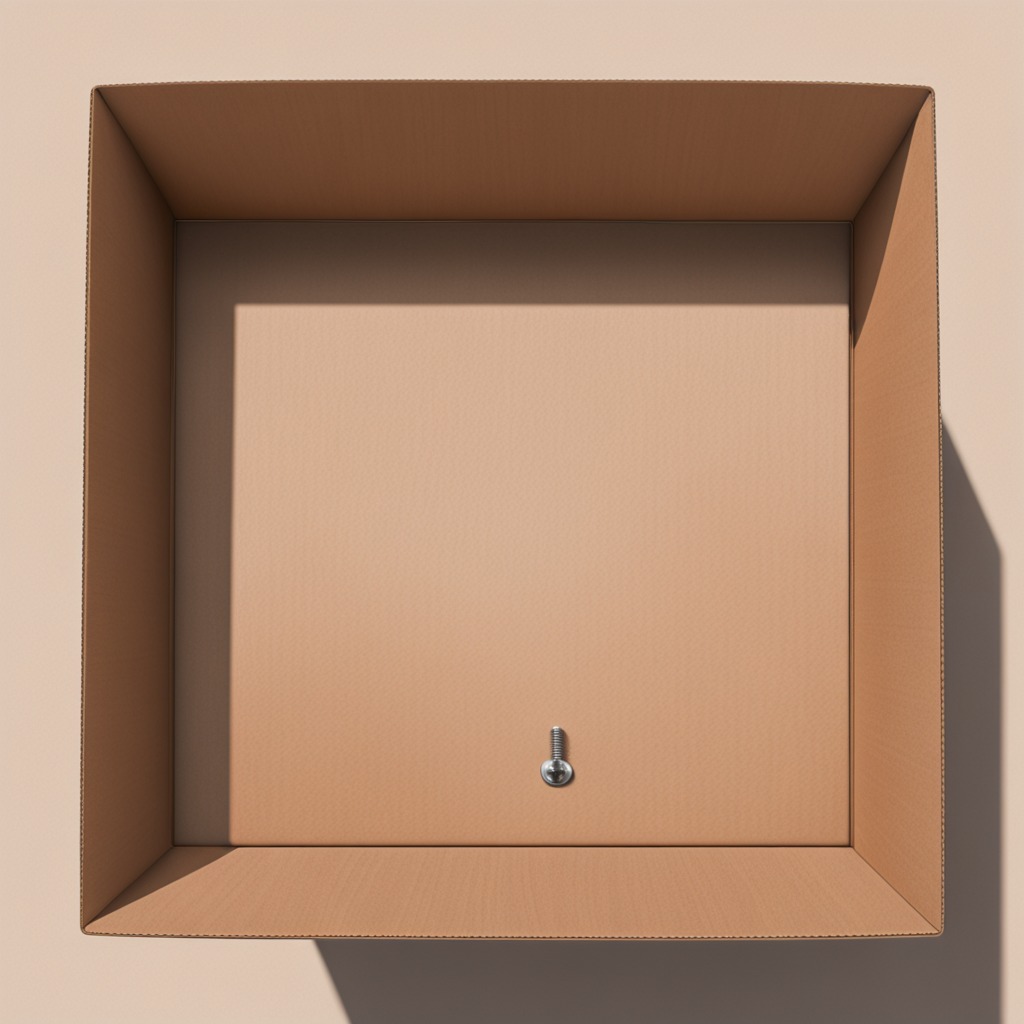
A metal screw lying on a clean dry cardboard box surface in an outdoor workshop during daytime bright natural light soft shadows slightly creased but